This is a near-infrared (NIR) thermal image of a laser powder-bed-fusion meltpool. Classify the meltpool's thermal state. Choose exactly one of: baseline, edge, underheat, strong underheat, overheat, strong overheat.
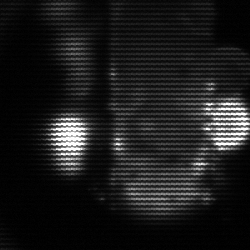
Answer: strong underheat